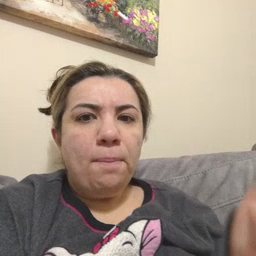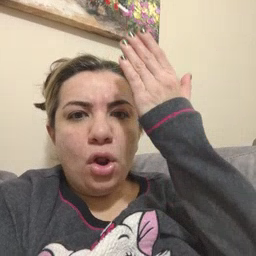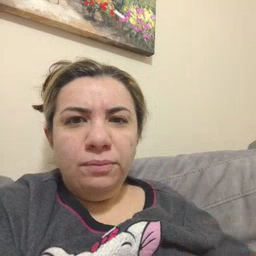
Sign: morning